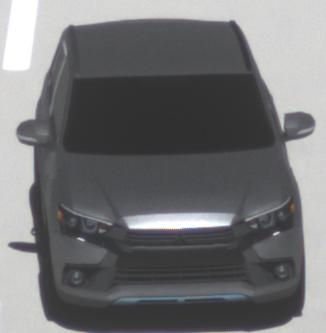
Make: Mitsubishi
Model: Outlander 2.0 Plug-In Hybrid
Detailed model: Outlander (III) Plug-In Hybrid
Model produced from: 2015/10
Model produced until: 2018/08
Doors: 5
Color: gray
Road condition: dry road
Daytime: midday
Contrast: high contrast